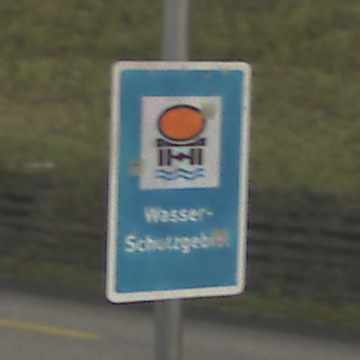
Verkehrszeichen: Wasserschutzgebiet
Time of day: SunriseSunset
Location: Outdoor (Nature)
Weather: PartlyCloudy
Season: NotSpecified
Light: Natural